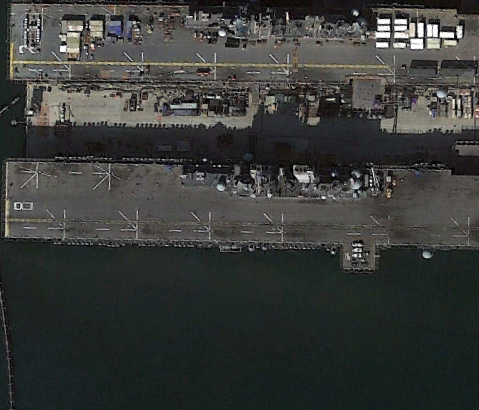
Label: Wasp-class_assault_ship